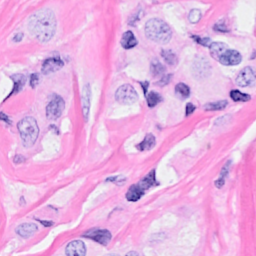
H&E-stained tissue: Breast